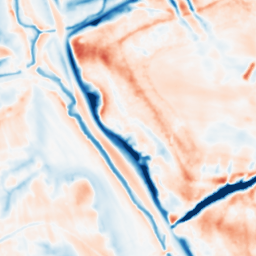
Category: multiscale
Decomposition family: dog_multiscale
Decomposition parameters: sigma_ratio: 2
n_scales: 3
base_sigma: 1
Upsampling method: regularized
Upsampling parameters: scale: 4
lambda_reg: 0.001
Upsampling scale: 4